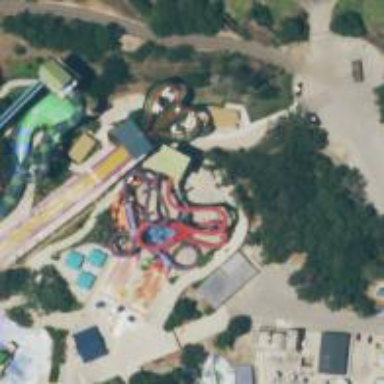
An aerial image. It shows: Water slide attraction.